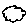
Label: cloud